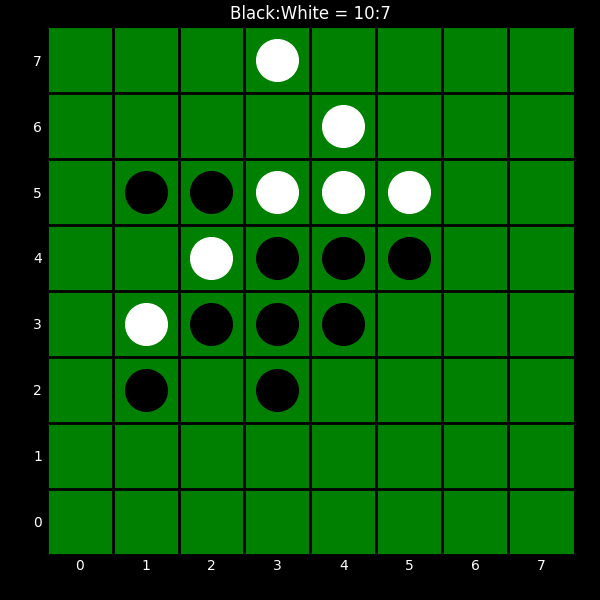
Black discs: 10
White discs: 7